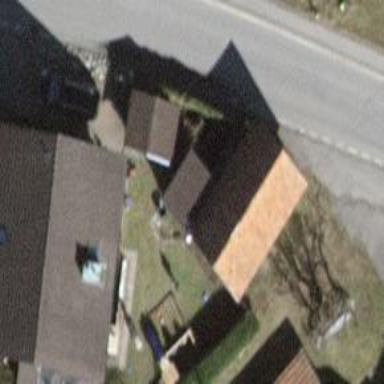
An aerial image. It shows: Garage.